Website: home-depot
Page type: order-tracking
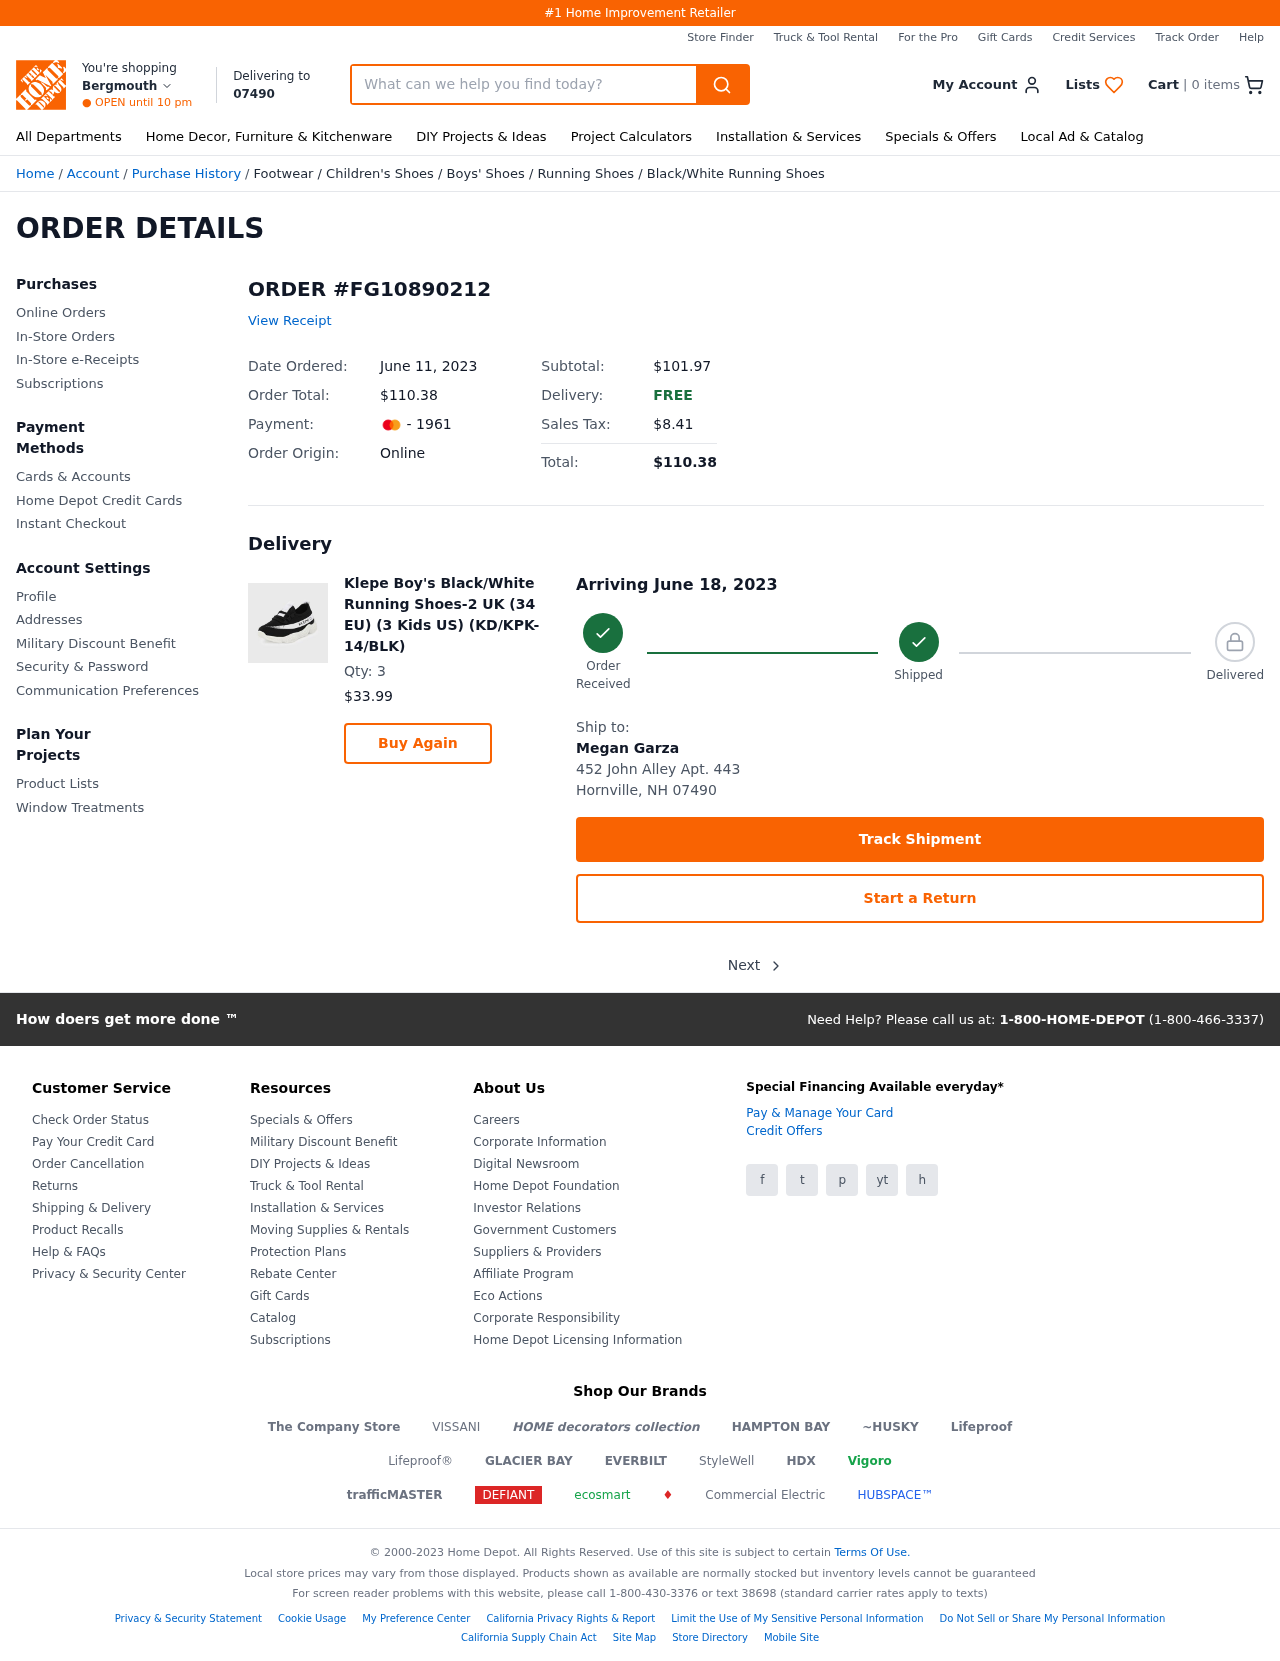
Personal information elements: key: PII_CARD_LAST4
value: - 1961
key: PII_CITY2
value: Bergmouth
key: PII_CITY_STATE_ZIP
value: Hornville, NH 07490
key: PII_FULLNAME
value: Megan Garza
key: PII_POSTCODE
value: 07490
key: PII_STREET
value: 452 John Alley Apt. 443
Product elements: key: PRODUCT1_BREADCRUMB
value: Footwear
Children's Shoes
Boys' Shoes
Running Shoes
Black/White Running Shoes
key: PRODUCT1_NAME
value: Klepe Boy's Black/White Running Shoes-2 UK (34 EU) (3 Kids US) (KD/KPK-14/BLK)
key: PRODUCT1_PRICE
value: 33.99
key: PRODUCT1_QUANTITY
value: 3
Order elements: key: ORDER_NUM_ITEMS
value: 0
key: ORDER_ID
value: FG10890212
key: ORDER_DATE
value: June 11, 2023
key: ORDER_TOTAL
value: $110.38
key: ORDER_SUBTOTAL
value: $101.97
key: ORDER_TAX
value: $8.41
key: ORDER_DELIVERY_DATE
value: Arriving June 18, 2023
Search elements: key: HEADER_SEARCH
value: What can we help you find today?